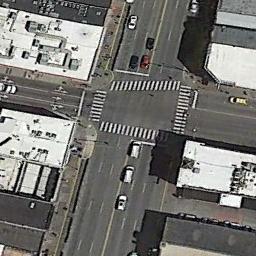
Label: intersection